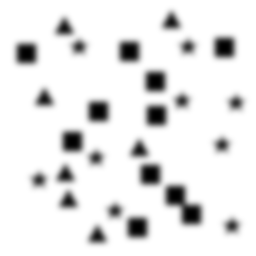
Squares: 11
Triangles: 7
Stars: 9
Total shapes: 27